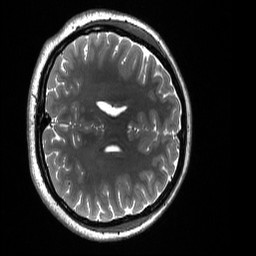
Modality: T2w
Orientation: axial
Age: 19
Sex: female